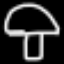
Label: mushroom